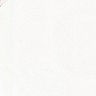
Metastatic tissue present: no